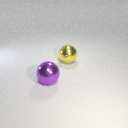
large purple metal sphere to the left of large yellow metal sphere